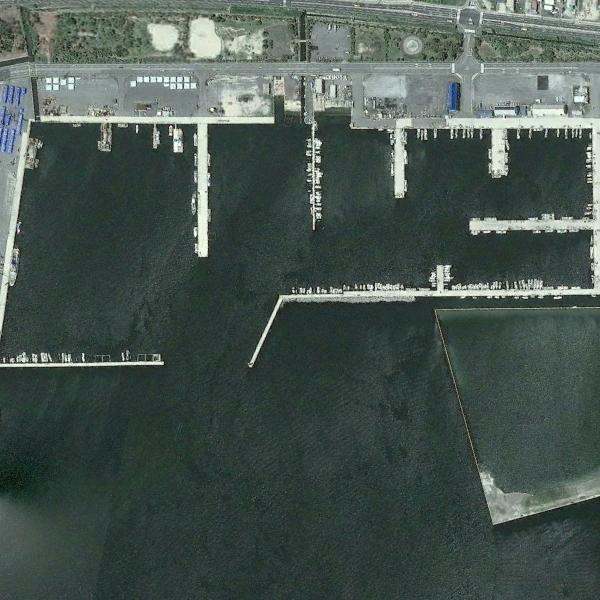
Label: Port